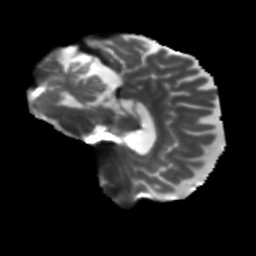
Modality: T2w
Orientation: sagittal
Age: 61
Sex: female
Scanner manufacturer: siemens
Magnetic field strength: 3 T
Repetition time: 5.25 s
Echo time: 0.08 s